Aerial crown-view tile of a tropical tree (Barro Colorado Island, Panama), acquired 20241014:
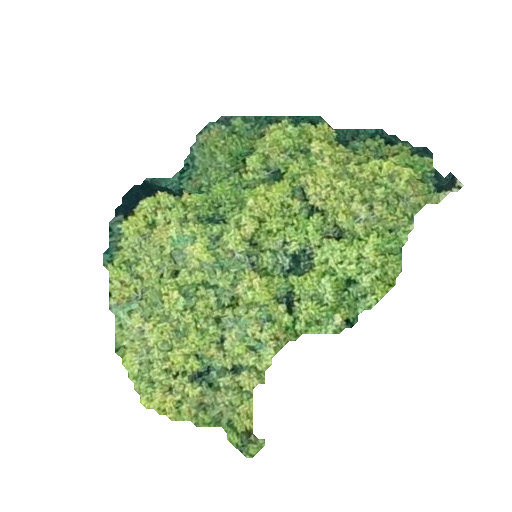
Species: Protium stevensonii
GBIF accepted scientific name: Tetragastris panamensis
Crown area: 107.955 m²